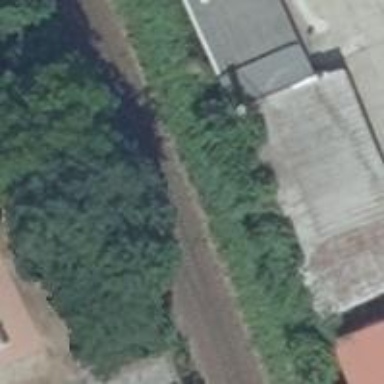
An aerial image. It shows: Railway track.